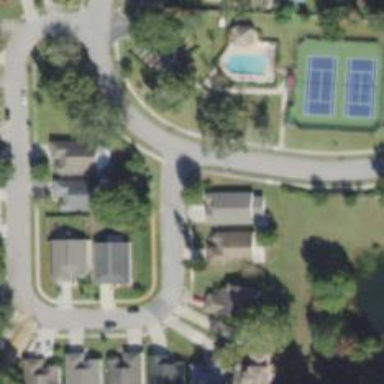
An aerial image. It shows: Residential road with sidewalk on the left side.